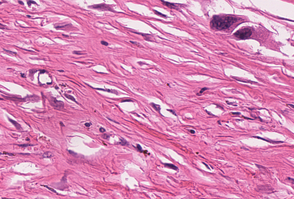
Tumor epithelial tissue: yes
Tumor-associated stroma tissue: yes
Normal tissue: no